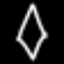
Label: diamond